Question: This is kind of weird that in my page where I have 6 edit text fields, only the alternative edit texts are showing hint and rest of them are not. This happens only from Android 4.0 and onward. I don't find any reasons for this. Any suggestions would be helpful.
Here is the code:
'''
@Override
protected void onCreate(Bundle savedInstanceState) {
super.onCreate(savedInstanceState);
this.requestWindowFeature(Window.FEATURE_NO_TITLE); // Removes title bar
setContentView(R.layout.register);
mLang = mPreference.getString("lang", "");
bBlood = (EditText) findViewById(R.id.editText8);
bDOB = (EditText) findViewById(R.id.editText5);
bAdd = (EditText) findViewById(R.id.editText6);
bPhone = (EditText) findViewById(R.id.editText7);
mProfile = (TextView) findViewById(R.id.textView1);
if(mLang.equalsIgnoreCase("English")){
}
else{
mProfile.setText(R.string.sign_up_arabic);
bName.setHint(R.string.name_arabic);
bDOB.setHint(R.string.name_arabic);
bAdd.setHint(R.string.address_arabic);
bPhone.setHint(R.string.name_arabic);
bBlood.setHint(R.string.blood_arabic);
mSignUp.setText(R.string.sign_arabic);
}
'''
And this is the layout for the above code:
'''
<RelativeLayout xmlns:android="http://schemas.android.com/apk/res/android"
xmlns:tools="http://schemas.android.com/tools"
android:layout_width="match_parent"
android:layout_height="match_parent"
android:background="#D5D2D2"
android:paddingLeft="@dimen/activity_horizontal_margin"
android:paddingRight="@dimen/activity_horizontal_margin"
tools:context=".MainActivity" >
<TextView
android:id="@+id/textView1"
android:layout_width="wrap_content"
android:layout_height="wrap_content"
android:layout_alignParentLeft="true"
android:layout_alignParentRight="true"
android:layout_alignParentTop="true"
android:layout_marginBottom="5dp"
android:layout_marginTop="5dp"
android:text="@string/sign_up"
android:textSize="20sp" />
<ScrollView
android:layout_width="match_parent"
android:layout_height="wrap_content"
android:layout_below="@+id/textView1" >
<RelativeLayout
android:layout_width="match_parent"
android:layout_height="wrap_content" >
<LinearLayout
android:id="@+id/l1border"
android:layout_width="fill_parent"
android:layout_height="1dp"
android:layout_below="@+id/textView1"
android:background="#000000" >
</LinearLayout>
<LinearLayout
android:id="@+id/lin1"
android:layout_width="fill_parent"
android:layout_height="wrap_content"
android:layout_below="@+id/l1border"
android:layout_marginTop="10dp" >
<EditText
android:id="@+id/editText1"
android:layout_width="wrap_content"
android:layout_height="wrap_content"
android:layout_weight="1"
android:ems="10"
android:hint="@string/name" >
</EditText>
</LinearLayout>
<LinearLayout
android:id="@+id/lin5"
android:layout_width="fill_parent"
android:layout_height="wrap_content"
android:layout_below="@+id/lin1"
android:layout_marginTop="10dp" >
<EditText
android:id="@+id/editText5"
android:layout_width="fill_parent"
android:layout_height="wrap_content"
android:ems="10"
android:hint="@string/age"
android:inputType="number" />
</LinearLayout>
<LinearLayout
android:id="@+id/lin6"
android:layout_width="fill_parent"
android:layout_height="wrap_content"
android:layout_below="@+id/lin5"
android:layout_marginTop="10dp" >
<EditText
android:id="@+id/editText6"
android:layout_width="fill_parent"
android:layout_height="wrap_content"
android:ems="10"
android:hint="@string/address" />
</LinearLayout>
<LinearLayout
android:id="@+id/lin7"
android:layout_width="fill_parent"
android:layout_height="wrap_content"
android:layout_below="@+id/lin6"
android:layout_marginTop="10dp" >
<EditText
android:id="@+id/editText7"
android:layout_width="fill_parent"
android:layout_height="wrap_content"
android:ems="10"
android:hint="@string/phone"
android:inputType="numberDecimal" />
</LinearLayout>
<LinearLayout
android:id="@+id/lin8"
android:layout_width="fill_parent"
android:layout_height="wrap_content"
android:layout_below="@+id/lin7"
android:layout_marginTop="10dp" >
<EditText
android:id="@+id/editText8"
android:layout_width="fill_parent"
android:layout_height="wrap_content"
android:ems="10"
android:hint="@string/blood" />
</LinearLayout>
<Button
android:id="@+id/button2"
android:layout_width="wrap_content"
android:layout_height="wrap_content"
android:layout_alignRight="@+id/lin8"
android:layout_below="@+id/lin8"
android:layout_marginTop="10dp"
android:text="@string/sign" />
</RelativeLayout>
</ScrollView>
</RelativeLayout>
'''
The Screenshot looks something like this:

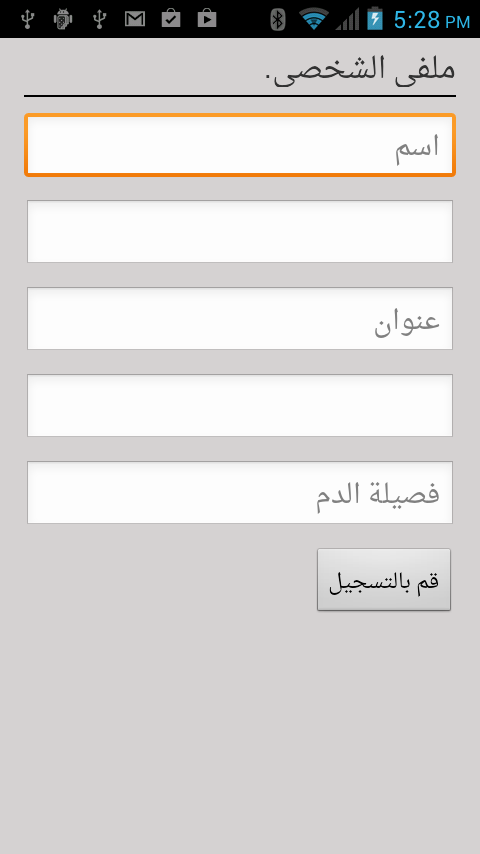
Answer: I have seen that this two EditText which have not shown hint are inputType set as "number" and "numberDecimal"., so please check one time removing input type.,It's may be creating issue.